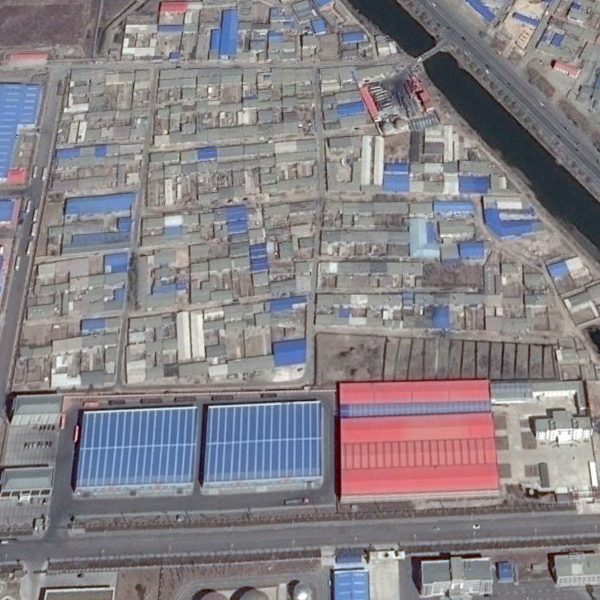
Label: Industrial